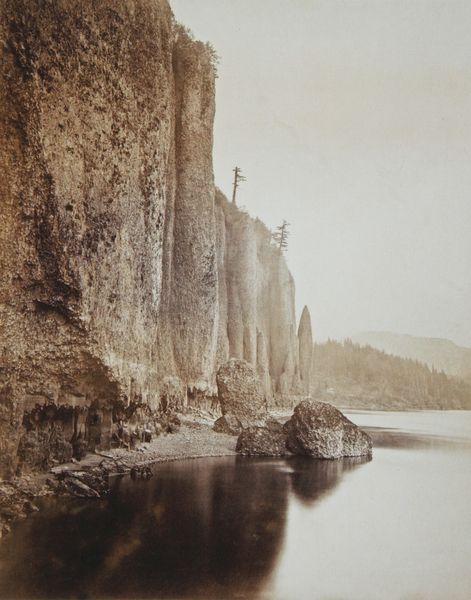
Titel: Cape Horn, Columbia River, Oregon
Künstler: Charleton E. Watkins
Standort: München
Institution: Sammlung Dietmar Siegert
Schlagwörter: baum, berg, dunkel, felsen, himmel, meer, schatten, wasser, weiß, bäume, fluss, landschaft, ocker, see, ufer, braun, grau, hell, hintergrund, licht, schwarz, weg, wand, stein, steine, spiegel, ferne, horizont, hügel, natur, spiegelung, weite, gewässer, wald, anhöhe, klar, küste, strand, ruhe, ansicht, perspektive, berge, fels, felswand, gebirge, klippen, steilhang, dunst, farbe, nebel, kahl, steil, sepia, tannen, luft, spitz, granit, still, klippe, steilküste, foto, fotografie, photographie, moos, wälder, abgrund, schwarz weiss, tanne, photo, nadelwald, seeufer, fotographie, aufnahme, bewaldet, fot, schroff, photografie, steilfelsen, absturz, cliff, bergwand, kreidefelsen, strans, khl, fspiegelung, felfelsen, kreidefelse, monogrom, begrohlich